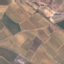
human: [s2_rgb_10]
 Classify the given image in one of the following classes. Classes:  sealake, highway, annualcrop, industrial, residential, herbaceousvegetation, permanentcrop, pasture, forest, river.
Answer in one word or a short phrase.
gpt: PermanentCrop